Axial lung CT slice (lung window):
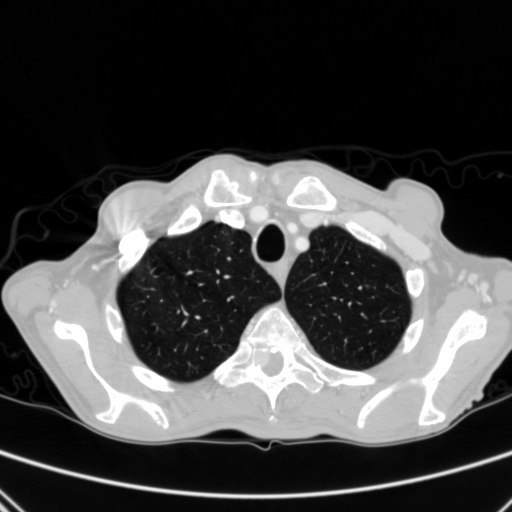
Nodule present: yes
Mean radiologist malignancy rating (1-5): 3